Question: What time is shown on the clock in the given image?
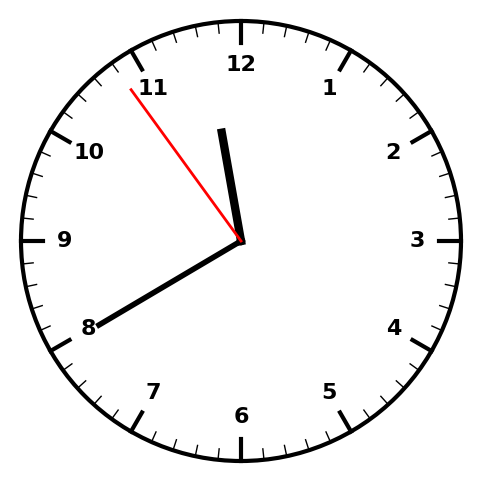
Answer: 11:39:54